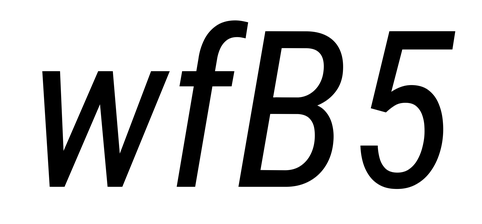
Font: Roboto-Italic_Condensed_Italic